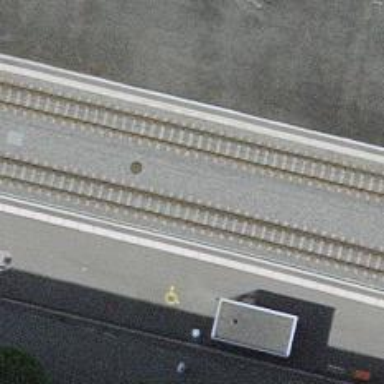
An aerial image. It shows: Stop for light rail public transport on the railway.